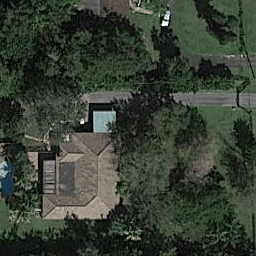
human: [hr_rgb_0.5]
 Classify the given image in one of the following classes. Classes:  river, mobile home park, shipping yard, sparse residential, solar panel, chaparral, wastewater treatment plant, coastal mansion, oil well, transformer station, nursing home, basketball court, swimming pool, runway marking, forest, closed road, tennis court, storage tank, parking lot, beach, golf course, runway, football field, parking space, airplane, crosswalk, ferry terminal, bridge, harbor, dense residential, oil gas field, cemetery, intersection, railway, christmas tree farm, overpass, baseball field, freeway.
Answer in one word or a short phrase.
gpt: sparse residential